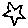
Label: star